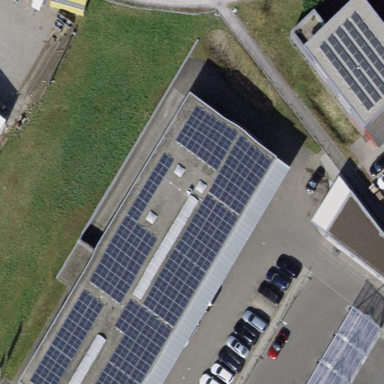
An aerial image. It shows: Solar power generator using photovoltaic method with solar photovoltaic panel types.